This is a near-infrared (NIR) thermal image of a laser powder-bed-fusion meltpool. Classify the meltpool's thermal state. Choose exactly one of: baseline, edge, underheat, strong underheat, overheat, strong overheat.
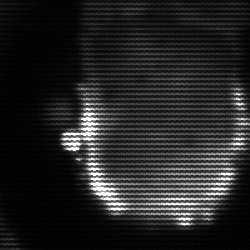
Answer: baseline